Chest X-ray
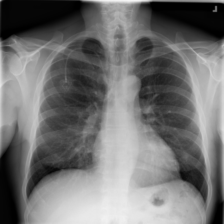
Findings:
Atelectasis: negative
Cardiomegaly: negative
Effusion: negative
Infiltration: negative
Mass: negative
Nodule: negative
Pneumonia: negative
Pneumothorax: negative
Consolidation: negative
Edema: negative
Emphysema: negative
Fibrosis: negative
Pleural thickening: negative
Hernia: negative